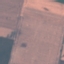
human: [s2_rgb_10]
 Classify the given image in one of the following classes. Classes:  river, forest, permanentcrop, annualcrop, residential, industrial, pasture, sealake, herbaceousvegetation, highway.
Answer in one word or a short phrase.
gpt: AnnualCrop